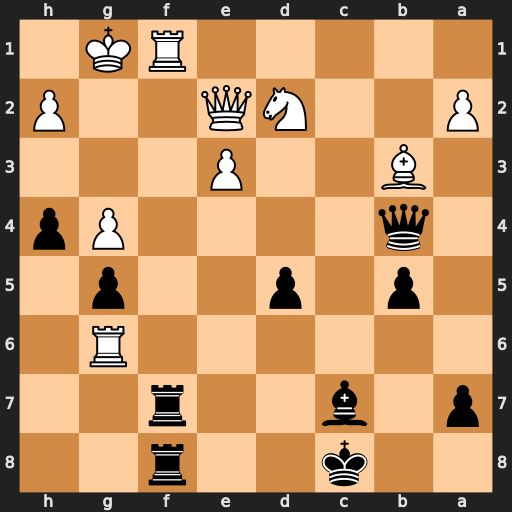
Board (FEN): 2k2r2/p1b2r2/6R1/1p1p2p1/1q4Pp/1B2P3/P2NQ2P/5RK1
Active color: b
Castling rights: -
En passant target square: -
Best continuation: Qxd2 Qxd2 Rxf1+ Kg2 h3+ Kxh3 R1f2 Qxf2 Rxf2